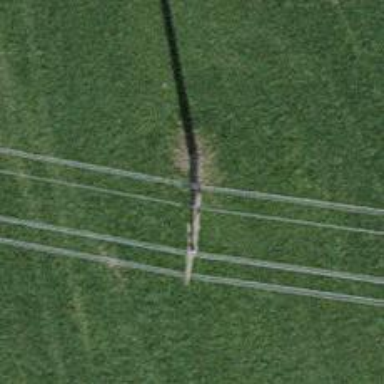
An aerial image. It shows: Power line in the image.